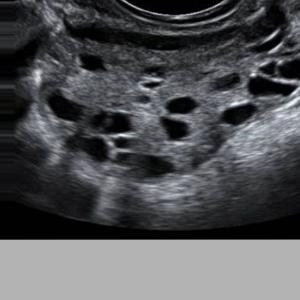
Label: infected